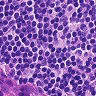
Metastatic tissue present: no